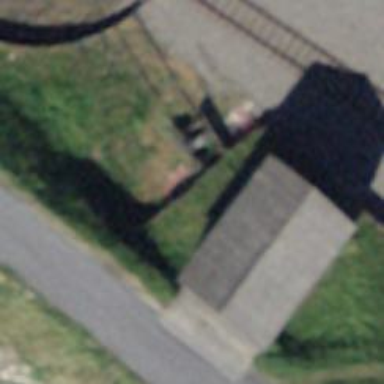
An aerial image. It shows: Railway buffer stop.